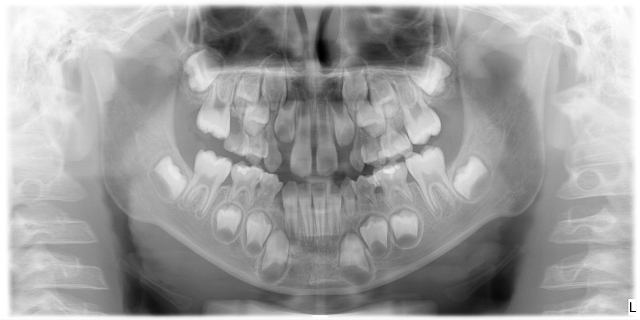
child